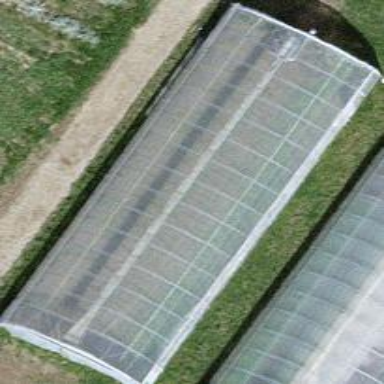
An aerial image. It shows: Greenhouse.